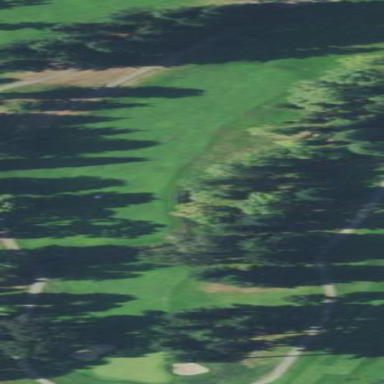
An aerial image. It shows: Well-manicured mown grass area used as golf fairway.